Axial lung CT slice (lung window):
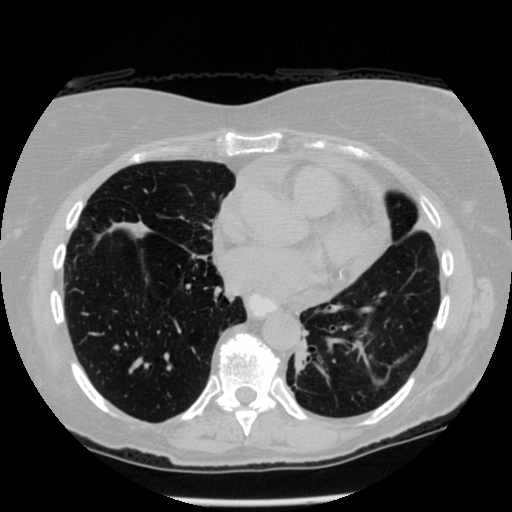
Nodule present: no